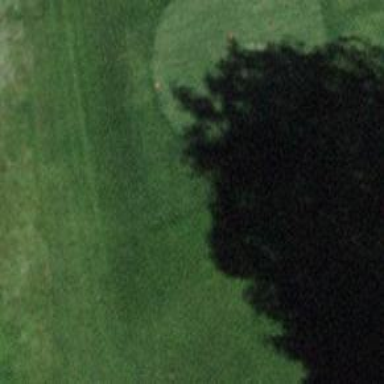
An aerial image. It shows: Grassy area designated as golf tee.